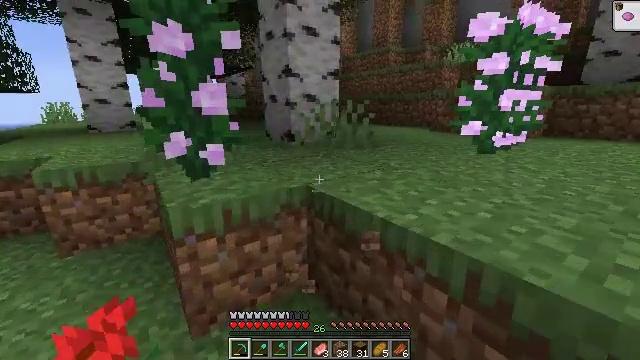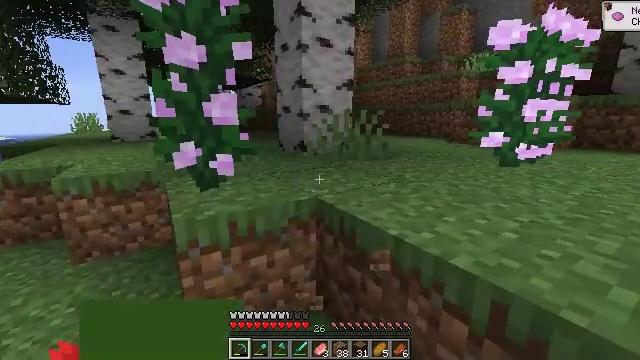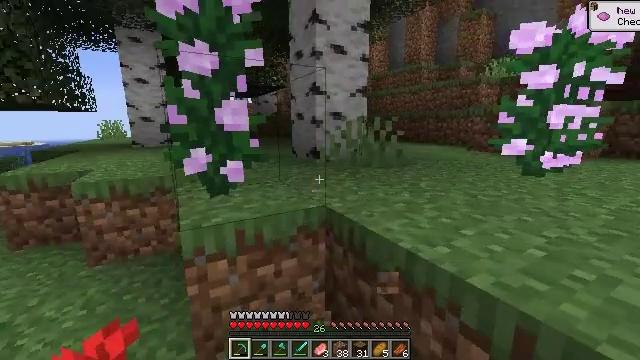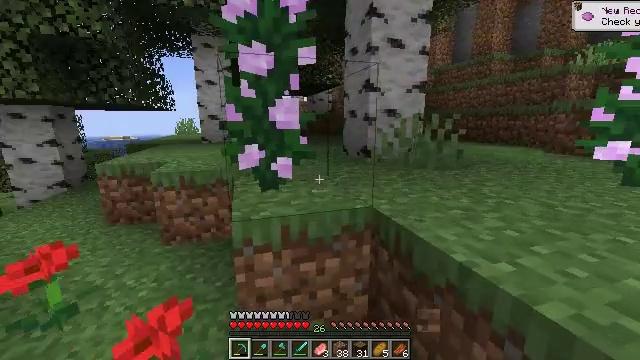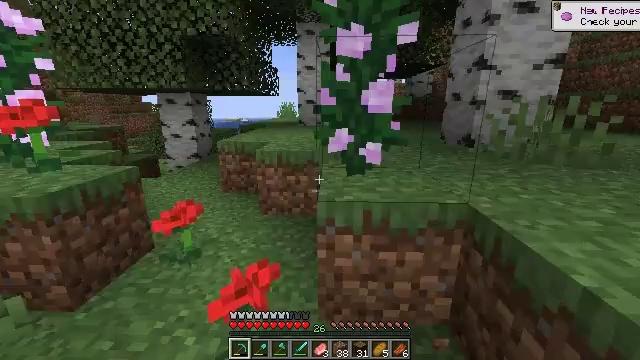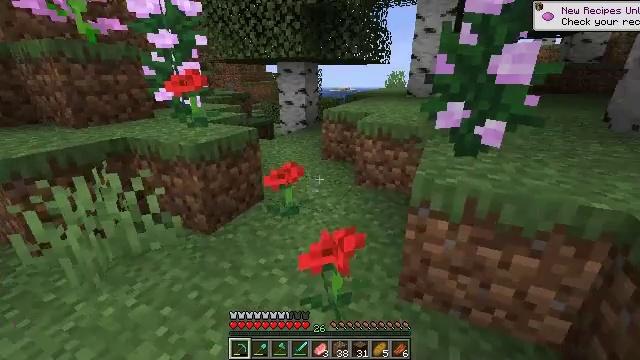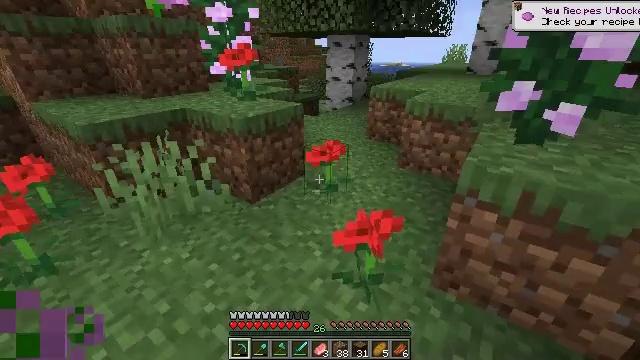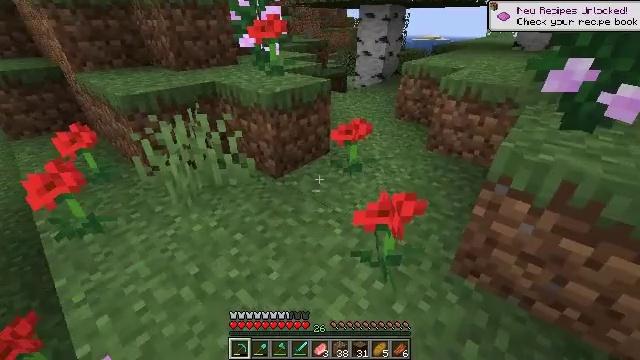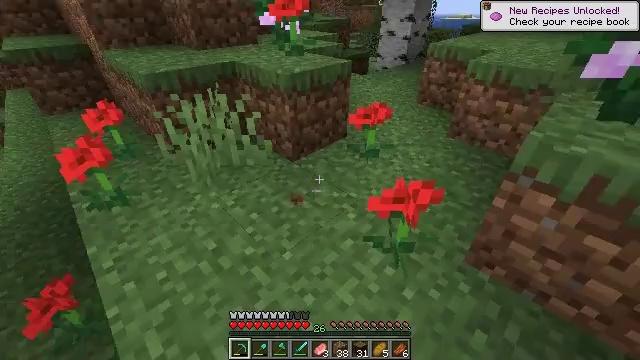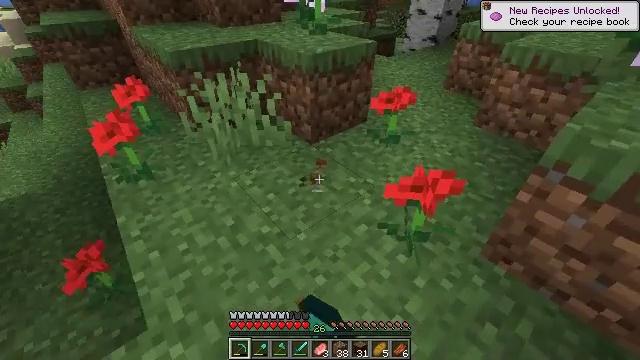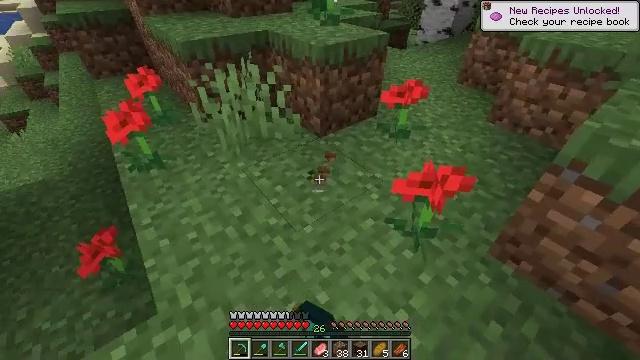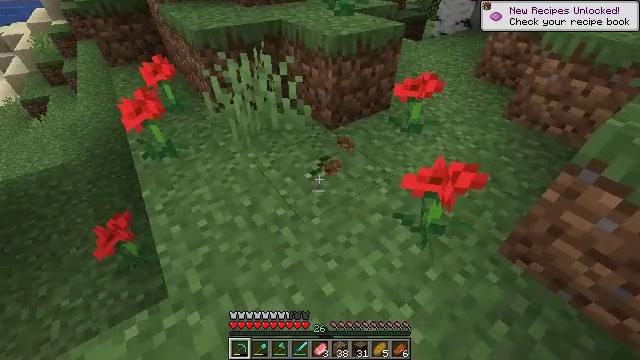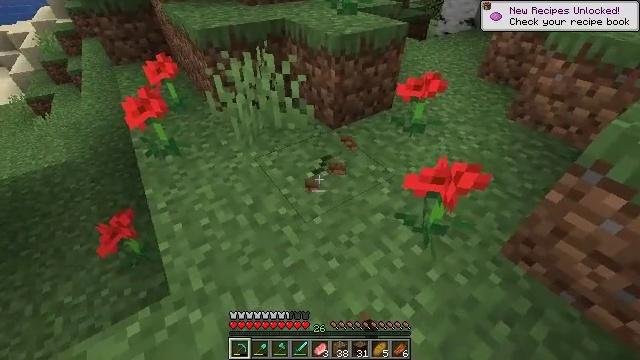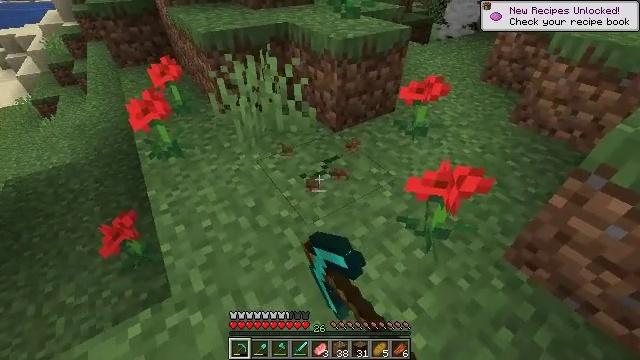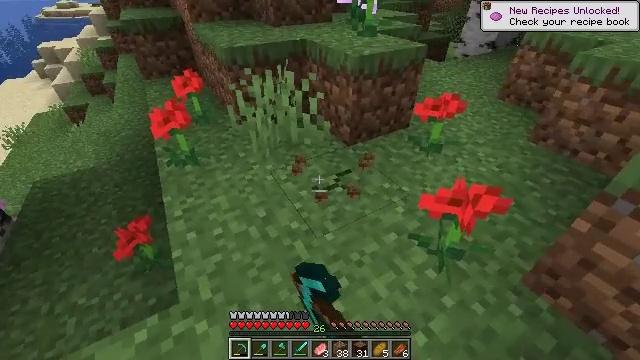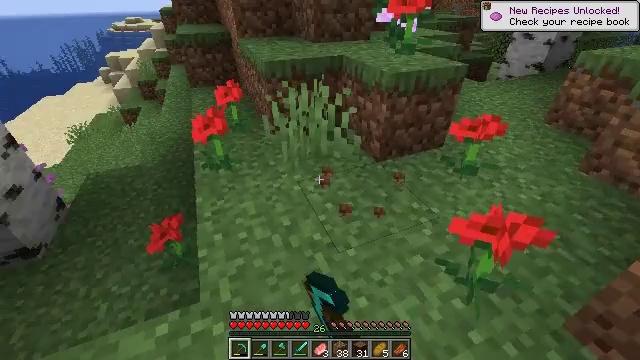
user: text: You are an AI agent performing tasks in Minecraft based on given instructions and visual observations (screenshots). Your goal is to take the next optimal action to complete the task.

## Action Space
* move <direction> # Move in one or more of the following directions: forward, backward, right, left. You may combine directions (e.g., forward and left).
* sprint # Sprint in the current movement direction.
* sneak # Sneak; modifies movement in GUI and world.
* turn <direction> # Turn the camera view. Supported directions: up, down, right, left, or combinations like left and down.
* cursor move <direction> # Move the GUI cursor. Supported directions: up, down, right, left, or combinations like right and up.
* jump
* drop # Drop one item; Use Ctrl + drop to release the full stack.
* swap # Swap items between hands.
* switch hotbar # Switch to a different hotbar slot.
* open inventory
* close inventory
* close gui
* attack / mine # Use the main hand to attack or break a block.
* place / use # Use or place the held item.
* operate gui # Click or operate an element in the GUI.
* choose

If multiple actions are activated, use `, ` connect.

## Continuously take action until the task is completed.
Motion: motion action
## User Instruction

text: Gather poppy from the ground.
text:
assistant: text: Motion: turn left and up
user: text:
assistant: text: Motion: turn left and up
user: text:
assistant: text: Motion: turn left
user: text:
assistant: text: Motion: turn left and down
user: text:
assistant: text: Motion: turn left and down
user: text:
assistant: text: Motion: turn left and down
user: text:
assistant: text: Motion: turn left and down
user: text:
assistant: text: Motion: turn left and down, attack / mine
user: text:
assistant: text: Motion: turn left and down, attack / mine
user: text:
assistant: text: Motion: turn left and down, attack / mine
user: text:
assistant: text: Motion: turn left and down, attack / mine
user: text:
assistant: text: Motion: attack / mine
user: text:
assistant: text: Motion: attack / mine
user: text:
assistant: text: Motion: turn left and up, attack / mine
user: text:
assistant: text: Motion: turn left and up
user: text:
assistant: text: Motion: turn left and up
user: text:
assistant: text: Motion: move forward, turn left and up
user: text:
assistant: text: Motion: move forward, turn left and up
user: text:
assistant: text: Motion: move forward, turn left and up
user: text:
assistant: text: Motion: move forward, turn left
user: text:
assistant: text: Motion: move forward, attack / mine
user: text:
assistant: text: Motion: move forward, attack / mine
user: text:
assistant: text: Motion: attack / mine
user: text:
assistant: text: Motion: no_op
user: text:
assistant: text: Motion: no_op
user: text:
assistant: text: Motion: attack / mine
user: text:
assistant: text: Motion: move forward, turn right, attack / mine
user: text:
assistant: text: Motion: move forward, turn right
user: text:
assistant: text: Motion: move forward, turn right
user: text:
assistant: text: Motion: move forward, turn right and up